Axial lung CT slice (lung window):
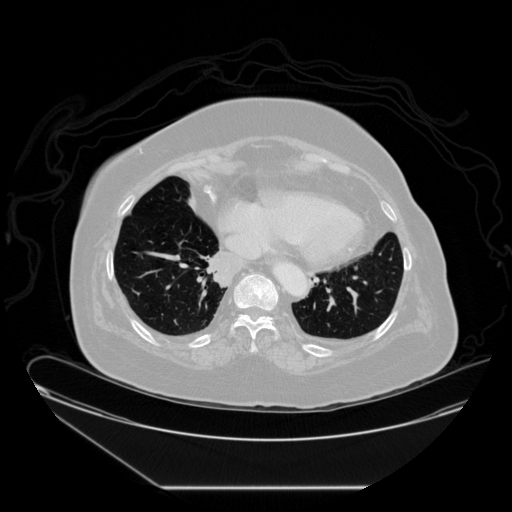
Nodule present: no